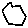
Label: hexagon